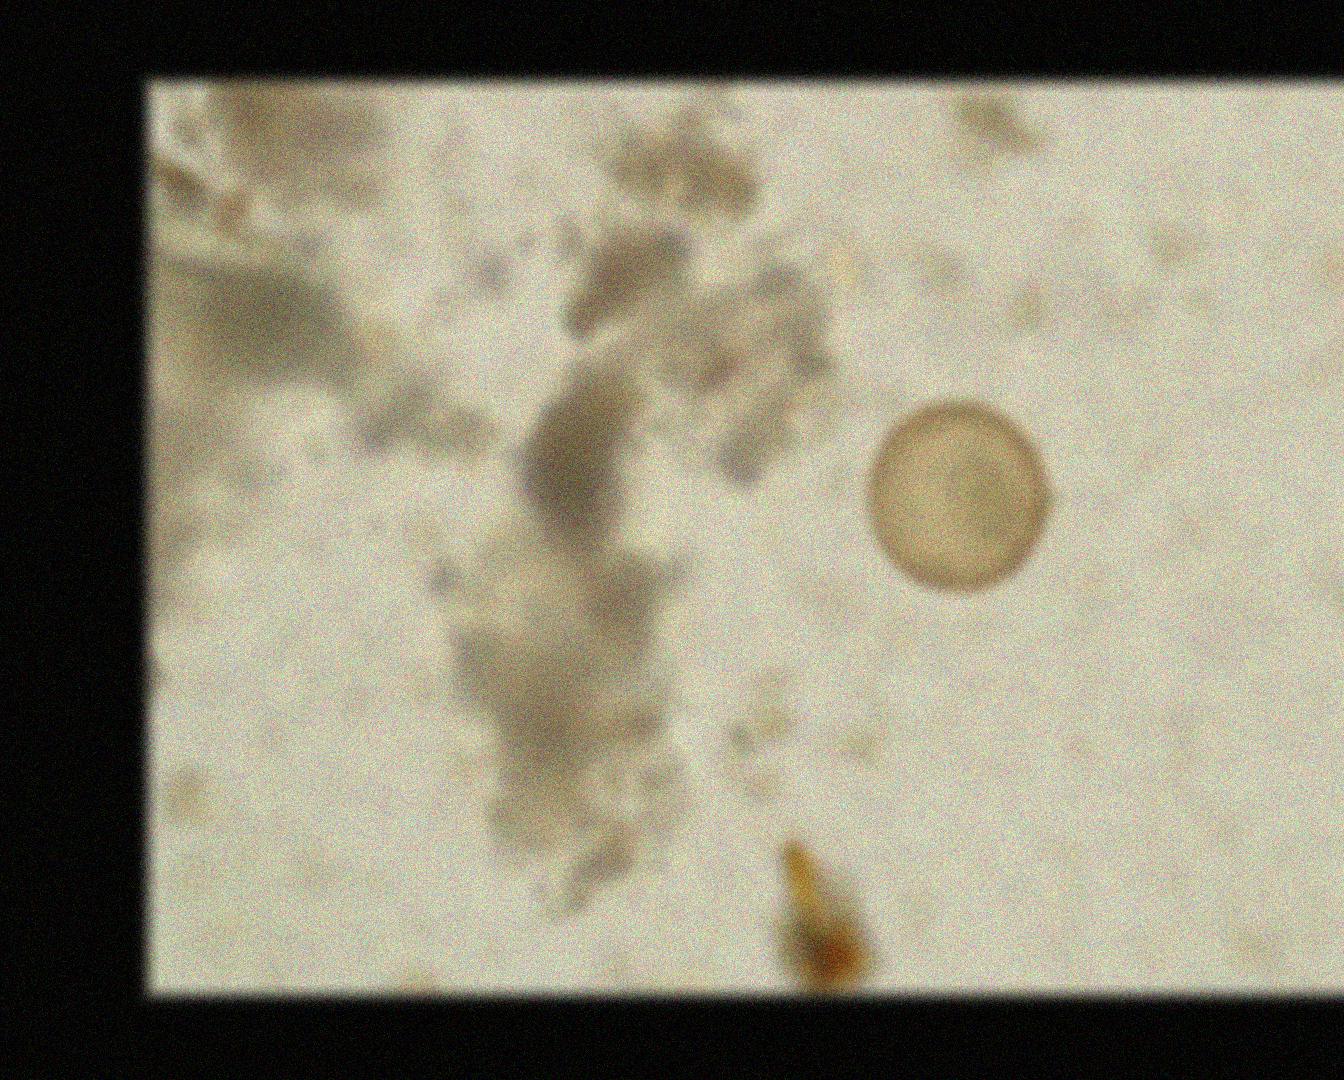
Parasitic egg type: Hymenolepis diminuta